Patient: sex F, age 76
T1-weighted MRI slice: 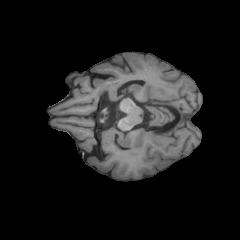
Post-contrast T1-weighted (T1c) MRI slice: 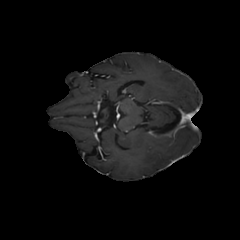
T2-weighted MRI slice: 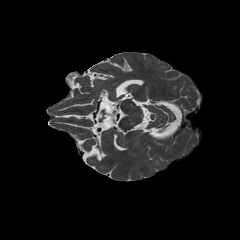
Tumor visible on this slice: no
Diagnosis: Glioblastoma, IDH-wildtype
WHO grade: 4